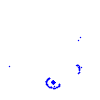
Particle: proton